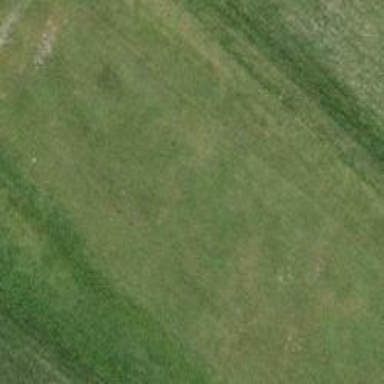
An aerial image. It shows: Golf tee.